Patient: sex F, age 76
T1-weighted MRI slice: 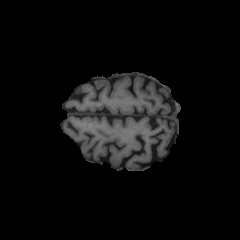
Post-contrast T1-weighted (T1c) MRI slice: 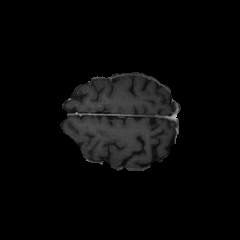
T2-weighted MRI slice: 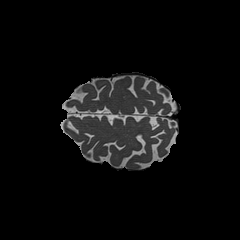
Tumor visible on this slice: no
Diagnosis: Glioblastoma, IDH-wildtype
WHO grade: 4